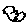
Label: bird